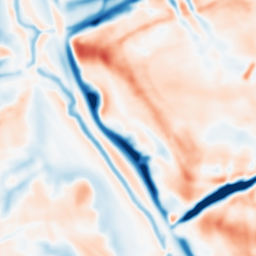
Category: multiscale
Decomposition family: dog
Decomposition parameters: sigma_low: 2
sigma_high: 10
Upsampling method: quartic
Upsampling parameters: scale: 4
Upsampling scale: 4